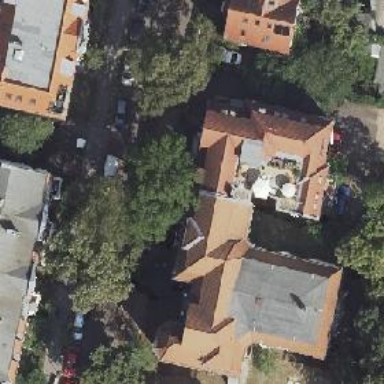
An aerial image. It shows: Residential building with gambrel roof.